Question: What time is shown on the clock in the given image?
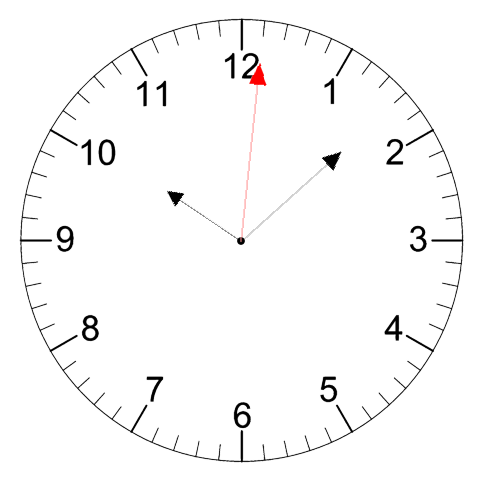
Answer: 10:08:01